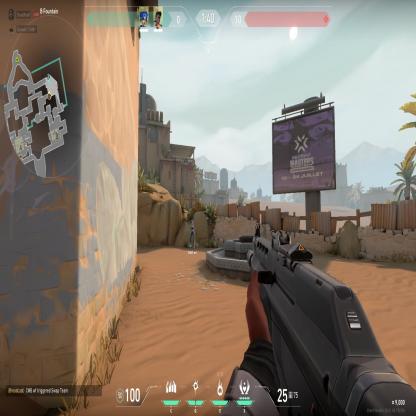
Label: teammate